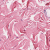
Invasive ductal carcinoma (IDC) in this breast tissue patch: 0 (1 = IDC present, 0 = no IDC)